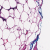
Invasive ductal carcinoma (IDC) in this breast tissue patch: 0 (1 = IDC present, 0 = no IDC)